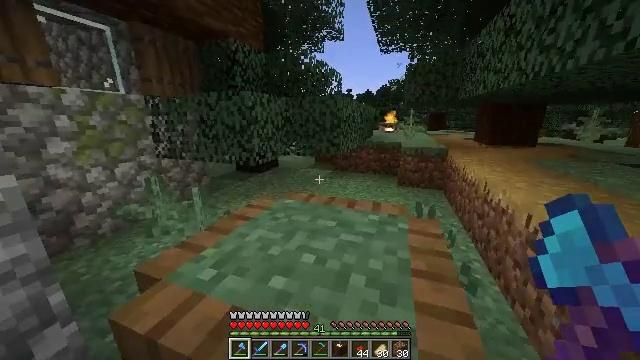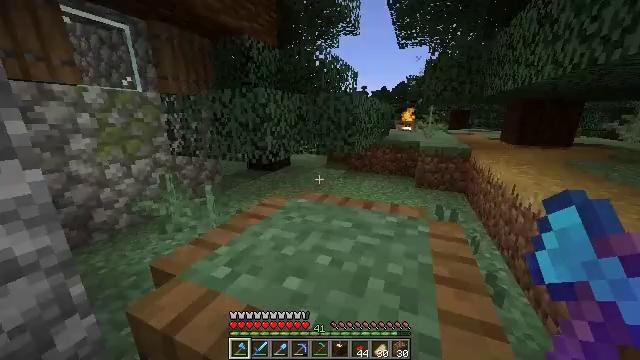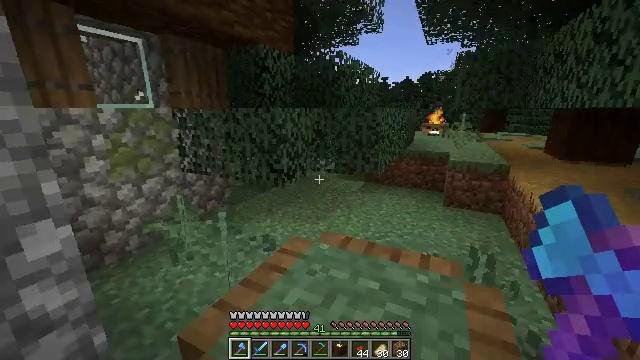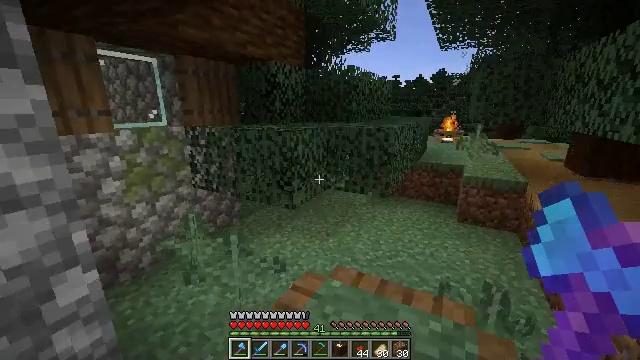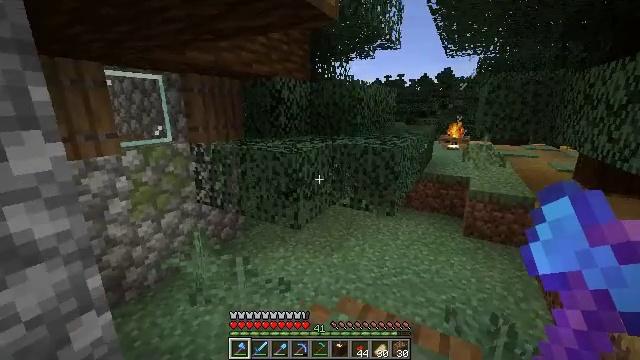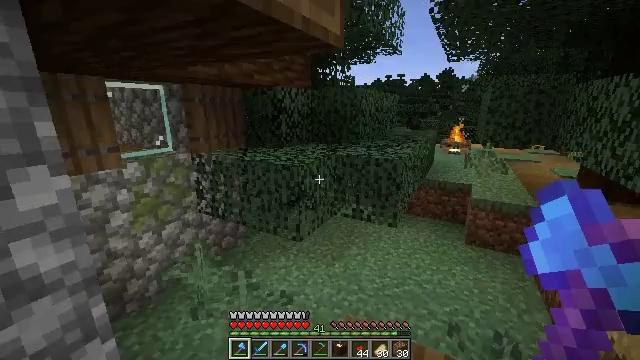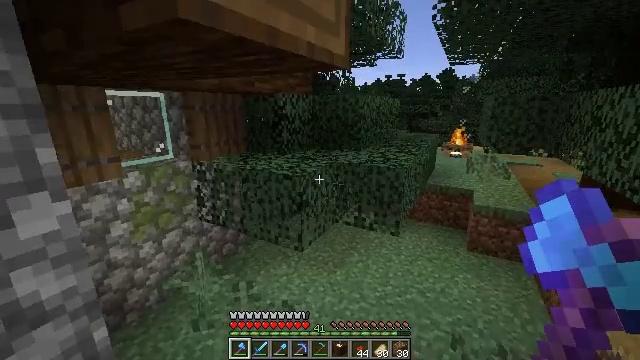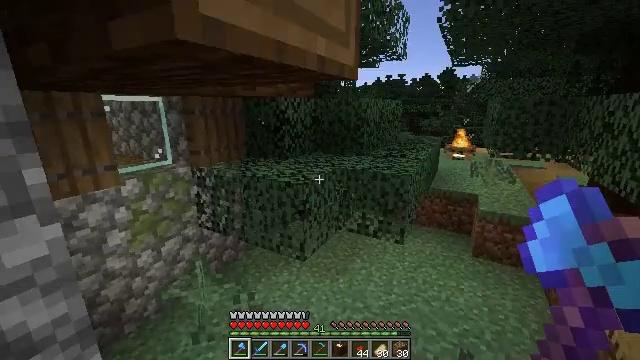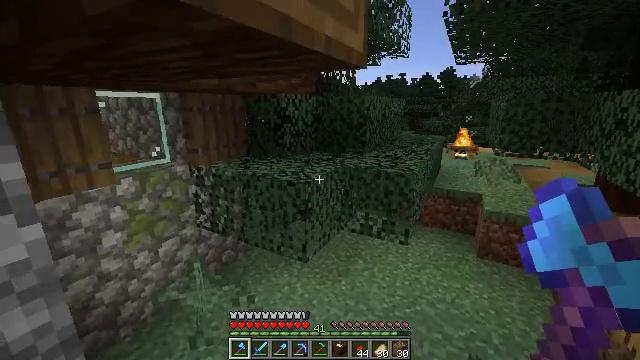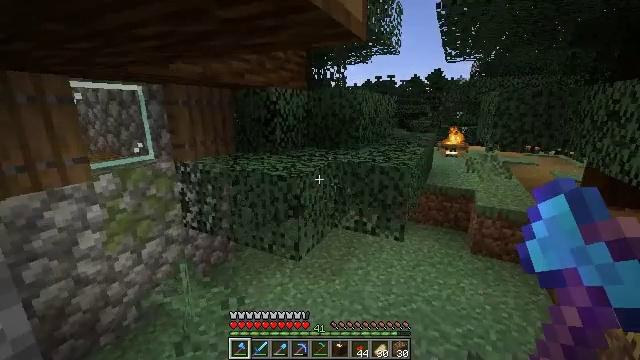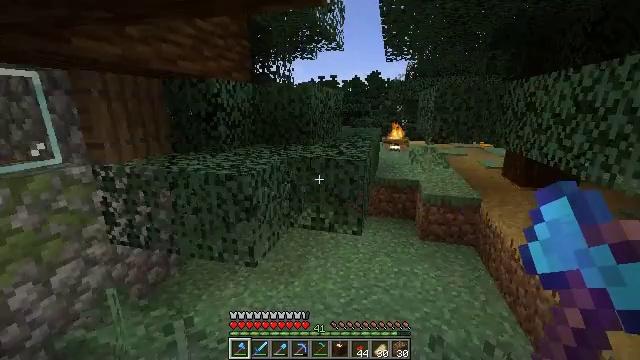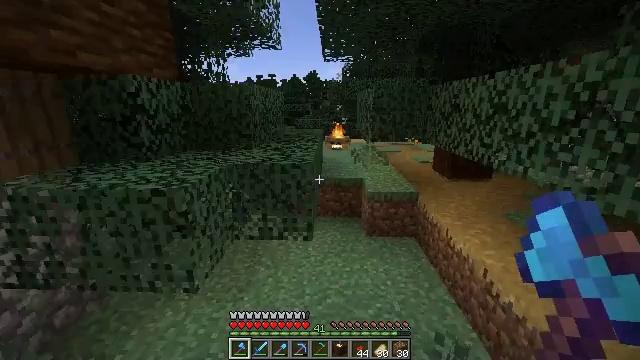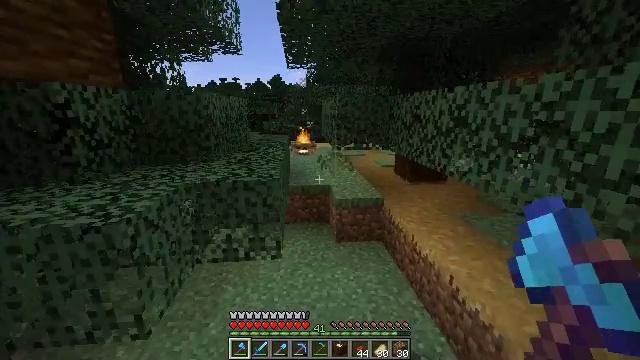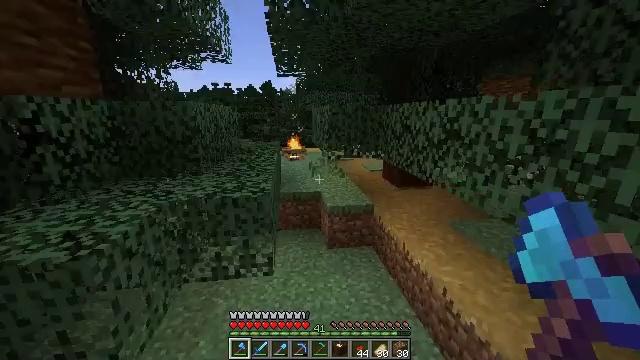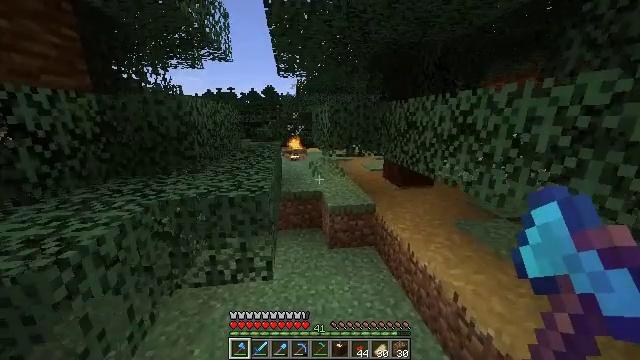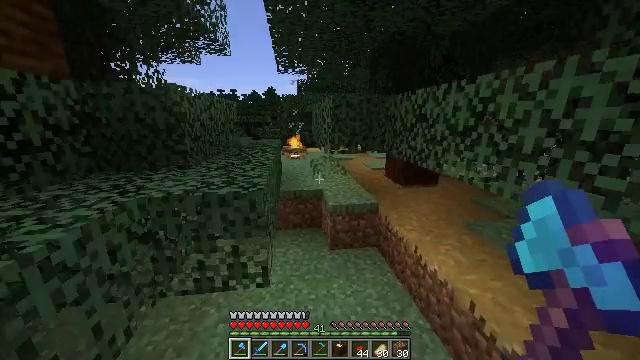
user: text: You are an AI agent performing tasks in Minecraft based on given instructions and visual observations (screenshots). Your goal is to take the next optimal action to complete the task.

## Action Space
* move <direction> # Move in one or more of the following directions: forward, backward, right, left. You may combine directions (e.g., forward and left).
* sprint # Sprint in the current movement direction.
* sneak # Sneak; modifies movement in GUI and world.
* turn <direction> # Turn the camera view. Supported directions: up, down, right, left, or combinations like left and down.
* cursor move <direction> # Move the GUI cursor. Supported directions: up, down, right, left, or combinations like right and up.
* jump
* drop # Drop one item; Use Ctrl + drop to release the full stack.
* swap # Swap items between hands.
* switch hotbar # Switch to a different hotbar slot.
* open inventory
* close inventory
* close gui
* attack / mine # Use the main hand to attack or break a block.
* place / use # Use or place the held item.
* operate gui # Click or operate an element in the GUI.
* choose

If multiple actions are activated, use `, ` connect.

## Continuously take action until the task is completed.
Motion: motion action
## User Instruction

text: Disassemble the campfire for reuse.
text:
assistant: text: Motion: move forward, turn left
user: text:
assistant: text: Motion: move forward, turn left, jump
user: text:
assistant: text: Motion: move forward, turn left, jump
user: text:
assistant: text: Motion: move forward, jump
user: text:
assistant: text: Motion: move forward, jump
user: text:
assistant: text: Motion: move forward, jump
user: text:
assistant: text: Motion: move forward, jump
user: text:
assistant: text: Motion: move forward, jump
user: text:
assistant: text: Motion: move forward, turn right, jump
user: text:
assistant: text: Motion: move forward, turn right, jump
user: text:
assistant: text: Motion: move forward, sprint, turn right, jump
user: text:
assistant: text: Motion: move forward, sprint, turn right, jump
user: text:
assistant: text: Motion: move forward, sprint, turn right, jump
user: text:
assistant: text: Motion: move forward, sprint, jump
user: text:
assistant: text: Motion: move forward, jump
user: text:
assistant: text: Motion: move forward, jump
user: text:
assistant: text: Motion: move forward, jump
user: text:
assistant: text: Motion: move forward, jump
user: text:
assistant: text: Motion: move forward, jump
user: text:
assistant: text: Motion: move forward, jump
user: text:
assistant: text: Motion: move forward, jump
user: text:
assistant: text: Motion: move forward, jump
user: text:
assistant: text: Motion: move forward, sprint, jump
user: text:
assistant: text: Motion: move forward, sprint, jump
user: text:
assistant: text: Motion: move forward, sprint, turn left, jump
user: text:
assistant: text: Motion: move forward, turn left, jump
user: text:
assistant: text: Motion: move forward, turn left, jump
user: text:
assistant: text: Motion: turn left and up
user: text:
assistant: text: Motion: turn left and up
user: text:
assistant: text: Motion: turn left and up